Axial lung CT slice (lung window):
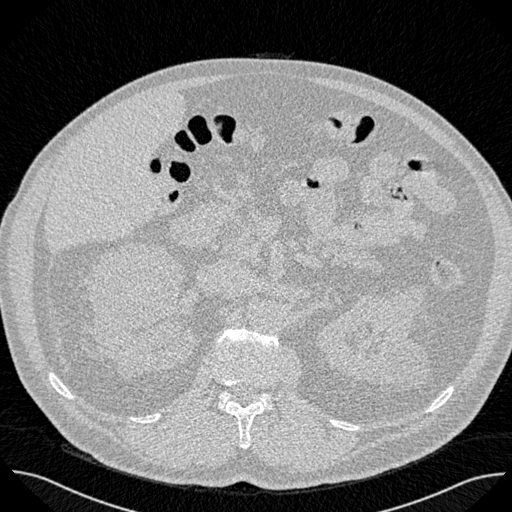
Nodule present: no